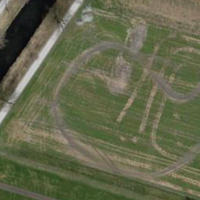
EUNIS habitat code: 25
Species observed at this site:
Fagopyrum esculentum